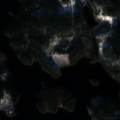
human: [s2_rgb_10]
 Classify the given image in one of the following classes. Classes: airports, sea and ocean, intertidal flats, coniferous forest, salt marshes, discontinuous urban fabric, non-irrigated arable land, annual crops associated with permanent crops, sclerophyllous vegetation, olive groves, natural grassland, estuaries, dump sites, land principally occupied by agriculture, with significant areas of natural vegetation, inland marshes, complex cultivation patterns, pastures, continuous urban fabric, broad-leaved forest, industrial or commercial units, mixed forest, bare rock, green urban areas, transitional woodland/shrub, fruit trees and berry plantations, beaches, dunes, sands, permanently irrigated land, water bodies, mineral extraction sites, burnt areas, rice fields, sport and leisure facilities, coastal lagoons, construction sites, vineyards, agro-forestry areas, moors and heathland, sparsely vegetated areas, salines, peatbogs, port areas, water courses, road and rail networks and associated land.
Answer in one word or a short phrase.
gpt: coniferous forest, mixed forest, water bodies